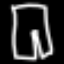
Label: pants